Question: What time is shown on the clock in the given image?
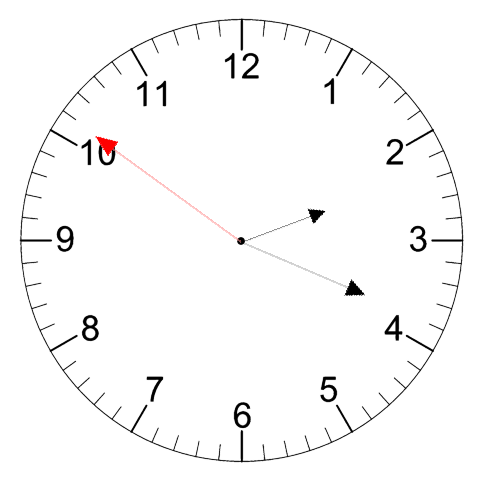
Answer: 02:18:51